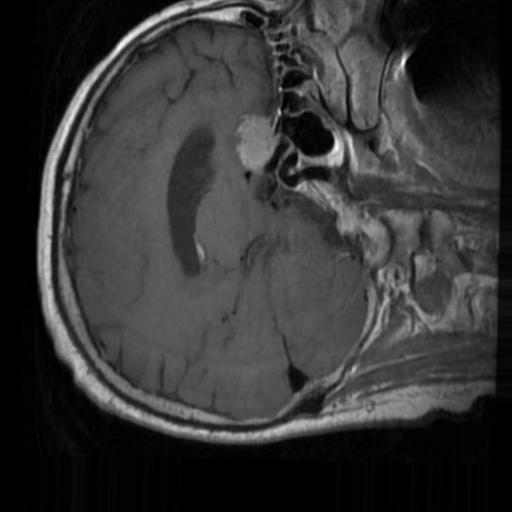
Label: brain_tumor